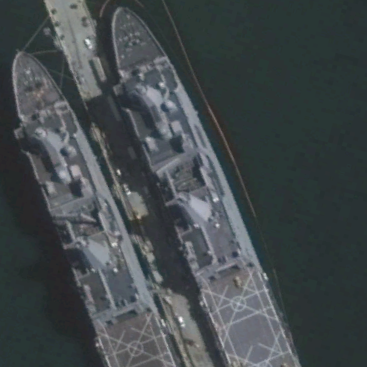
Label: combat